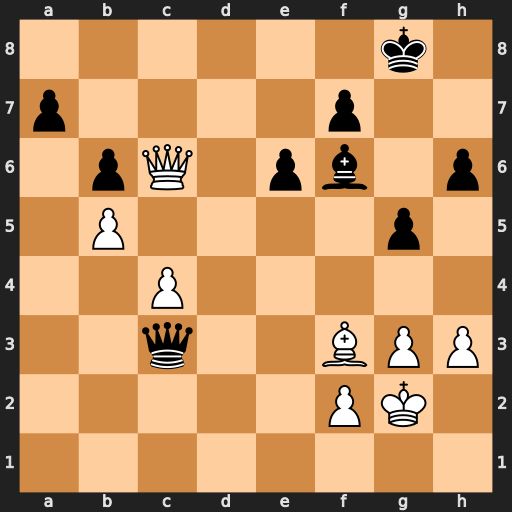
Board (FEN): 6k1/p4p2/1pQ1pb1p/1P4p1/2P5/2q2BPP/5PK1/8
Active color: w
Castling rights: -
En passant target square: -
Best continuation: Qe8+ Kg7 Bh5